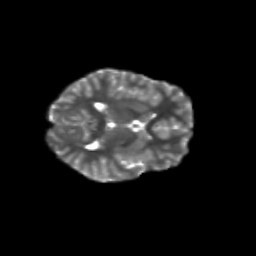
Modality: T2w
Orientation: axial
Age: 9
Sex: female
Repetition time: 9.512 s
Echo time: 0.089 s